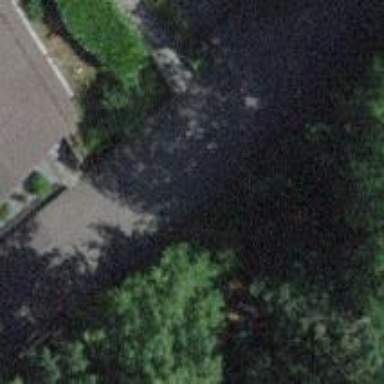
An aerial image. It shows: Smooth asphalt road in residential area.